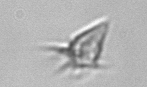
Label: Paratontonia_gracillima